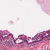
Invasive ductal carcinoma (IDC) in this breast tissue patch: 0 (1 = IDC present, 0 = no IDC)